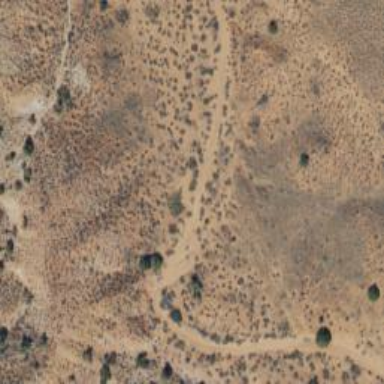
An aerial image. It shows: Track road.